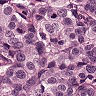
Metastatic tissue present: yes